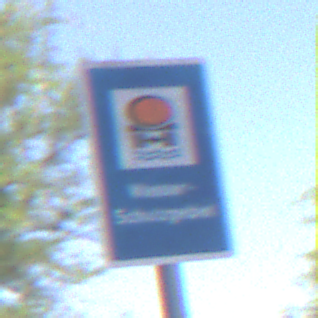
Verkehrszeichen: Wasserschutzgebiet
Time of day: Midday
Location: Roofed (Underpass)
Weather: Clear
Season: NotSpecified
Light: Natural